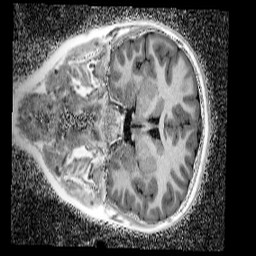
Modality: UNIT1_denoised
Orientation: coronal
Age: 11
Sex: female
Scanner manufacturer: siemens
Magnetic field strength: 3 T
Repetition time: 4 s
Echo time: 0.00299 s